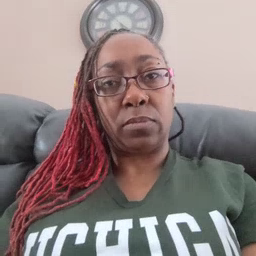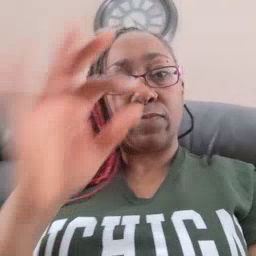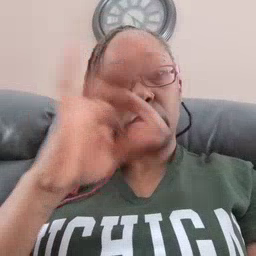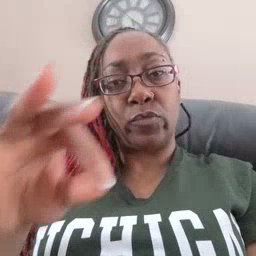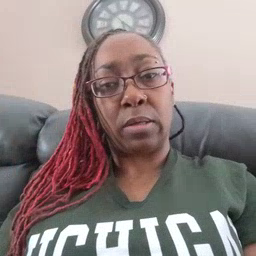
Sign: frenchfries